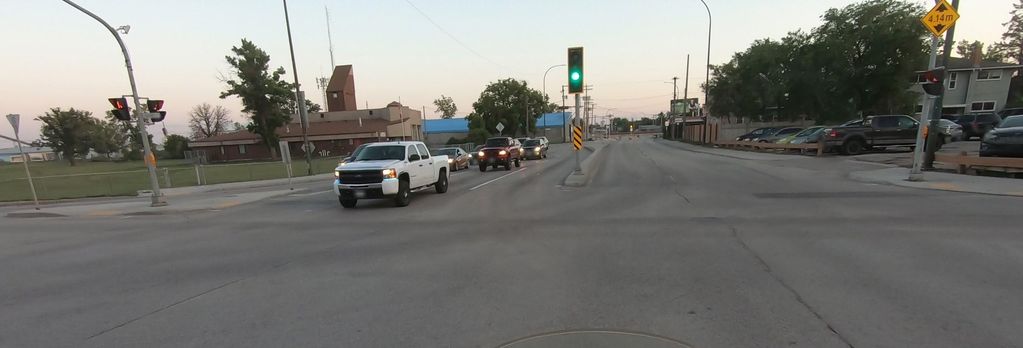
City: winnipeg